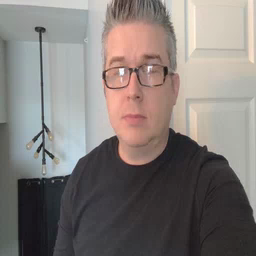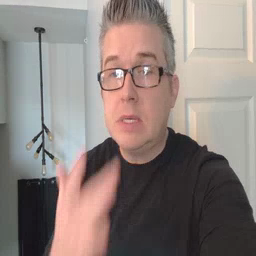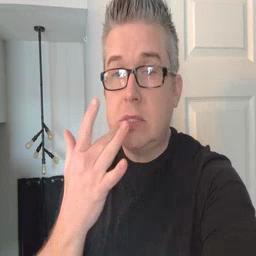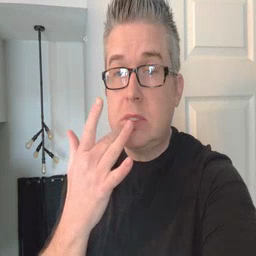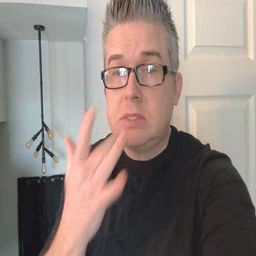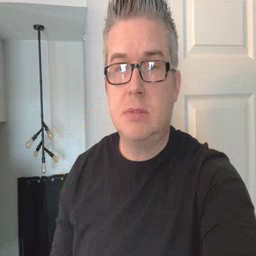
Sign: taste